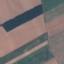
Land use / land cover class: AnnualCrop